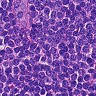
Metastatic tissue present: no